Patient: sex M, age 62
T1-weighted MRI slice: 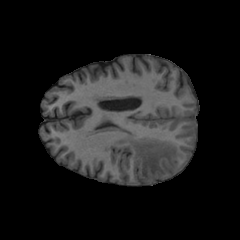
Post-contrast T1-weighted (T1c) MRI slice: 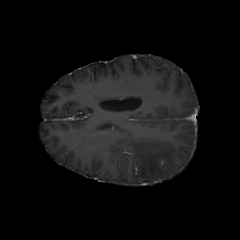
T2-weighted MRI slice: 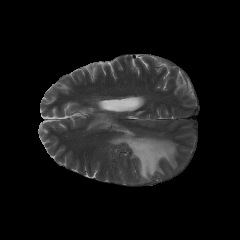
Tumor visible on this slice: yes
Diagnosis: Glioblastoma, IDH-wildtype
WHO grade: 4